Question:
I need to select branch from combo box at top of the page using SOAP API call in C# for example (see screenshot). How can I do that?
Thank you
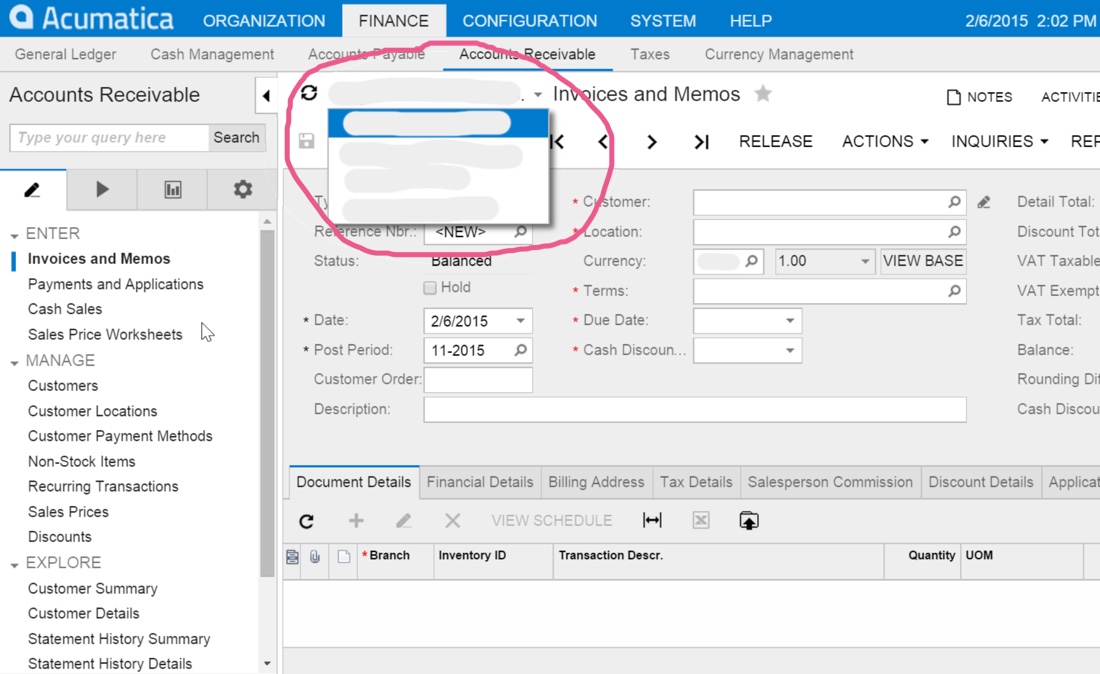
Answer: you have to specify Branch using login string, see below
user@Company:Branch